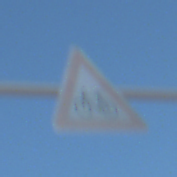
Verkehrszeichen: RadverkehrRechts
Umgebung: Outdoor, Nature
Tageszeit: MorningAfternoon
Wetter: PartlyCloudy
Licht: Natural
Jahreszeit: NotSpecified
Kontrast: HighContrast